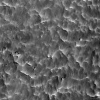
Atmospheric dust classification: not_dusty